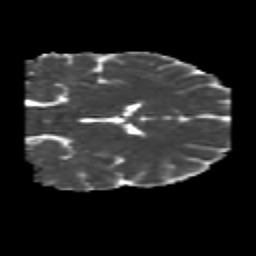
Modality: MD
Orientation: coronal
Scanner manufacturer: siemens
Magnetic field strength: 3 T
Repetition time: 6.8 s
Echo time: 0.093 s